Interaction volume radius: 10 \u00c5
Interaction volume height: 30 \u00c5
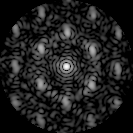
Disorder parameter: 0.5591